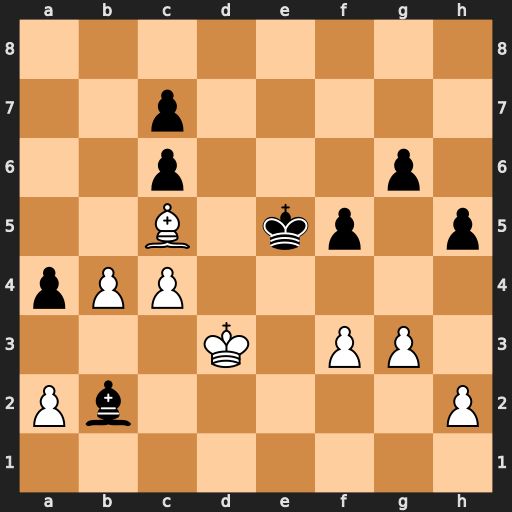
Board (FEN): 8/2p5/2p3p1/2B1kp1p/pPP5/3K1PP1/Pb5P/8
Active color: w
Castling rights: -
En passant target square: -
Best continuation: Bd4+ Bxd4 f4+ Kd6 Kxd4